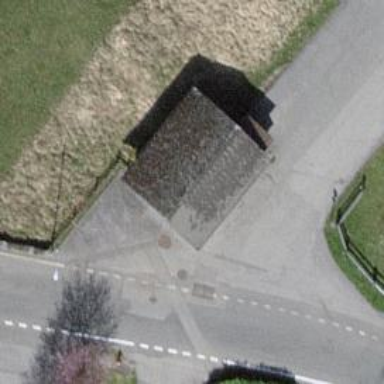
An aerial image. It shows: Bus stop with sheltered platform for public transport.